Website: macys
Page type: billing-address
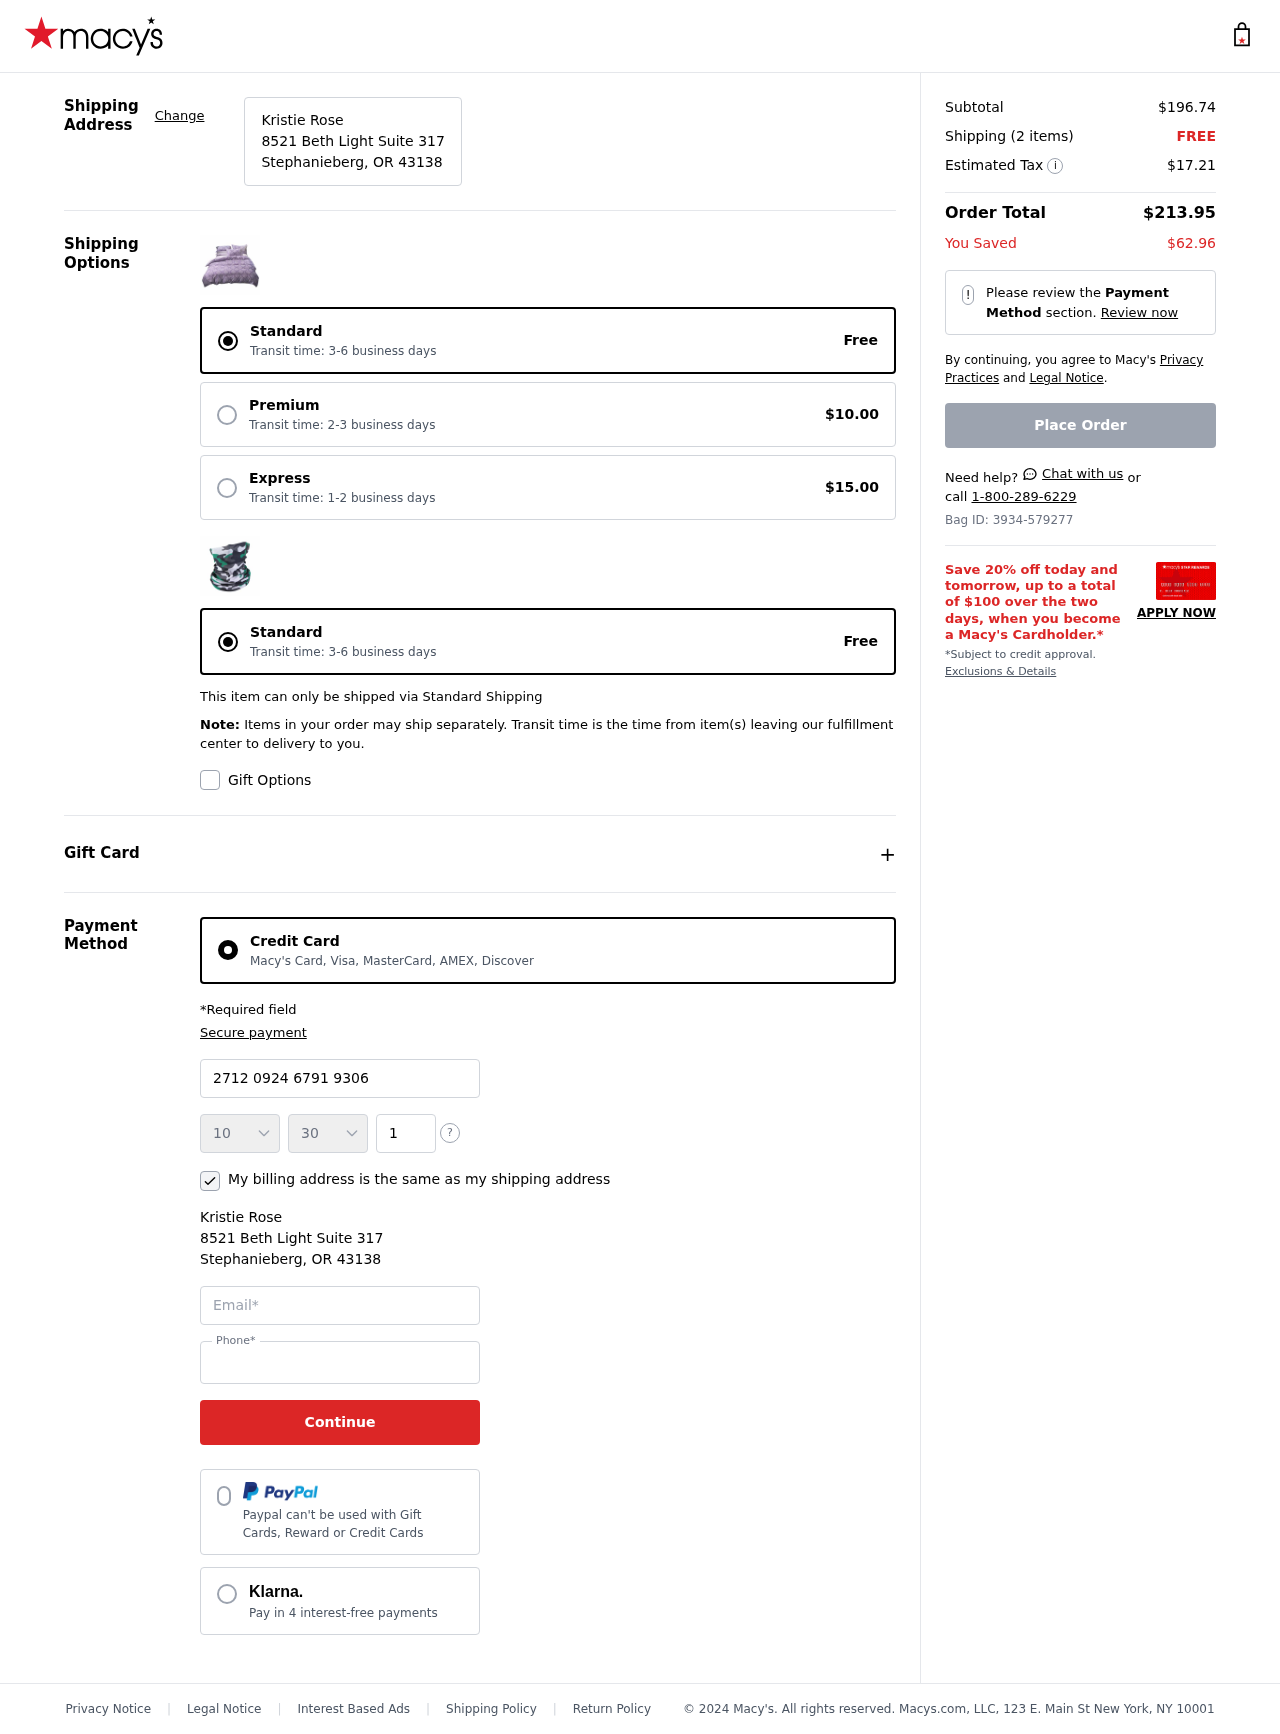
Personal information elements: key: PII_CARD_CVV
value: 178
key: PII_CARD_EXPIRY_MONTH
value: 10
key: PII_CARD_EXPIRY_YEAR
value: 30
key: PII_CARD_NUMBER
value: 2712 0924 6791 9306
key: PII_CITY_STATE_ZIP
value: Stephanieberg, OR 43138
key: PII_EMAIL
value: krose@yahoo.com
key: PII_FULLNAME
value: Kristie Rose
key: PII_PHONE
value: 2132227254
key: PII_STREET
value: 8521 Beth Light Suite 317
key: PII_FULLNAME2
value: Kristie Rose
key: PII_STREET2
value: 8521 Beth Light Suite 317
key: PII_CITY_STATE_ZIP2
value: Stephanieberg, OR 43138
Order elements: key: ORDER_SUBTOTAL
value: $196.74
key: ORDER_NUM_ITEMS
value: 2
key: ORDER_SHIPPING_COST
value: FREE
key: ORDER_TAX
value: $17.21
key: ORDER_TOTAL
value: $213.95
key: ORDER_SAVINGS
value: $62.96
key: ORDER_ID
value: Bag ID: 3934-579277